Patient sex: M
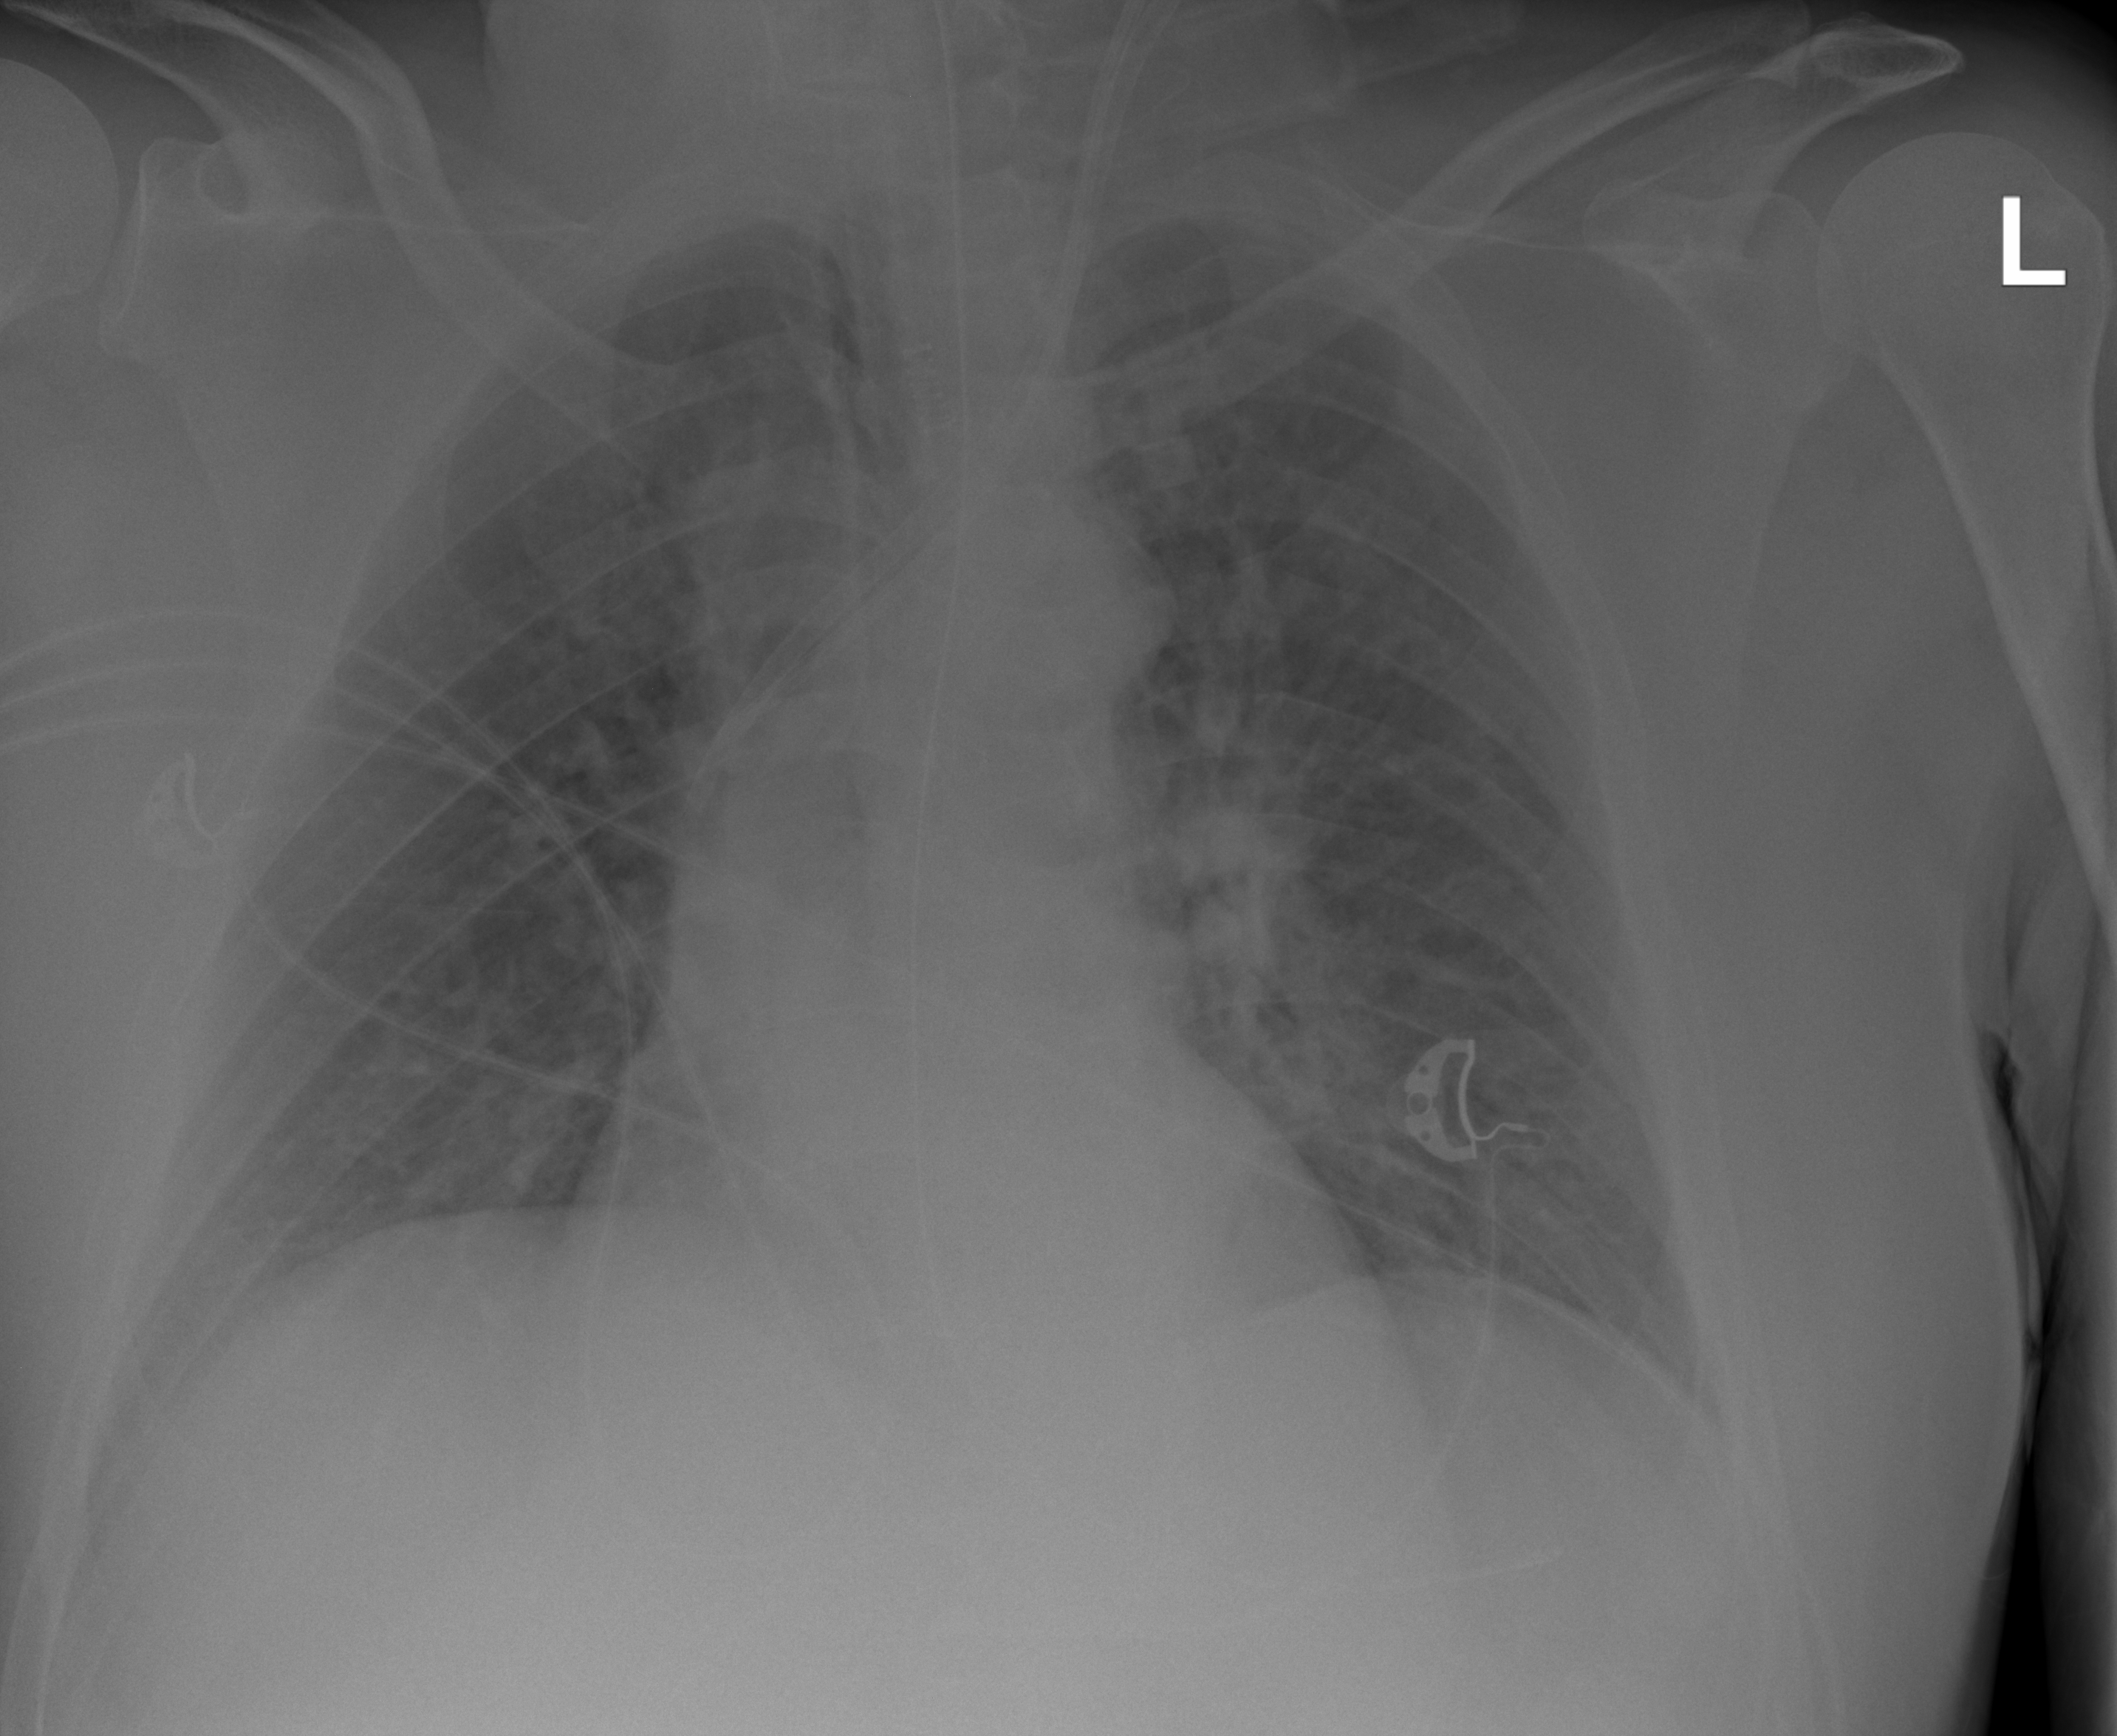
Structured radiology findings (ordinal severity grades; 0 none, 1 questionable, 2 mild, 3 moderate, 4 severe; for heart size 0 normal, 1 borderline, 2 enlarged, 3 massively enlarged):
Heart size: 0
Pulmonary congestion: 2
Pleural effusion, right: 2
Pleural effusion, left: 0
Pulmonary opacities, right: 0
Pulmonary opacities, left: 2
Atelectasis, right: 2
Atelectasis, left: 2